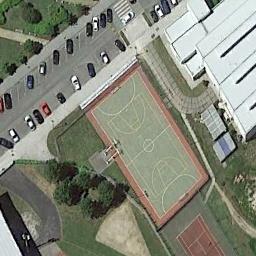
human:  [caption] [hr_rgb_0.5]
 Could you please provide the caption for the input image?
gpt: A basketball court next to a parking lot and some white buildings beside .

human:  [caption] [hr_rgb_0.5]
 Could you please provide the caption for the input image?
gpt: The basketball court on the lawn is next to the buildings and the parking lot .

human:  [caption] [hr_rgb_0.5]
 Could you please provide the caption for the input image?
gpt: There is a red basketball court .

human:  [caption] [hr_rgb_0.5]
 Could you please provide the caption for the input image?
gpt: Many cars are in the parking lots next to the basketball court .

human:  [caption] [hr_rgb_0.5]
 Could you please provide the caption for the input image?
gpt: A basketball court is in the middle of grass next to a parking lot and a white building .